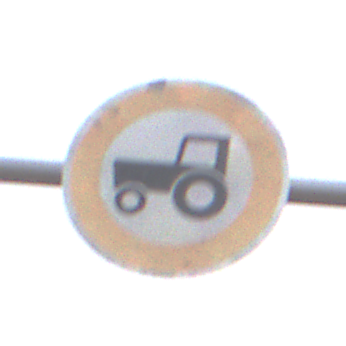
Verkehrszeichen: VerbotKraftfahrzeugeZuegeNichtSchneller25
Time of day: Midday
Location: Outdoor (Suburban)
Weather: Overcast
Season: NotSpecified
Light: Natural